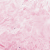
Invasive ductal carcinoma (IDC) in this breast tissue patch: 0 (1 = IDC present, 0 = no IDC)